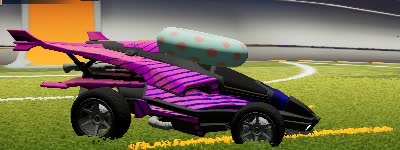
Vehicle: aftershock